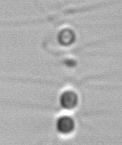
Label: Chaetoceros